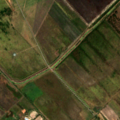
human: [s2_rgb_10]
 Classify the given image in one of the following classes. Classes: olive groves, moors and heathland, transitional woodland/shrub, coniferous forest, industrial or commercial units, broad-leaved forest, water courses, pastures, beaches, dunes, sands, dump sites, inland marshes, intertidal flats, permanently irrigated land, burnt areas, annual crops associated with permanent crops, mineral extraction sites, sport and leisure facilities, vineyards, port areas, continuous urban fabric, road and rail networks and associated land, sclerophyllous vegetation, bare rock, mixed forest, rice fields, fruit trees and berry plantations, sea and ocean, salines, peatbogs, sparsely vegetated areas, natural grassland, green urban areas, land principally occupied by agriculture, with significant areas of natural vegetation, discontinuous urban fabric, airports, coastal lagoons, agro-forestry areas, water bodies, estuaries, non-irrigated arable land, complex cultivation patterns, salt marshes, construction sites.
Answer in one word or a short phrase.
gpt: industrial or commercial units, airports, fruit trees and berry plantations, pastures, complex cultivation patterns